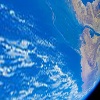
Label: water